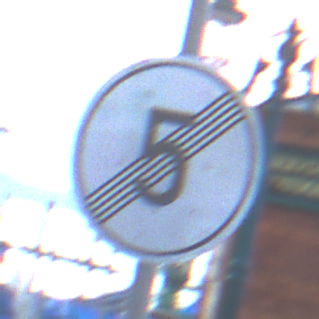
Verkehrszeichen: EndeGeschwindigkeit5
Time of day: Dawn
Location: Outdoor (Urban)
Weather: Clear
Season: NotSpecified
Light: Natural